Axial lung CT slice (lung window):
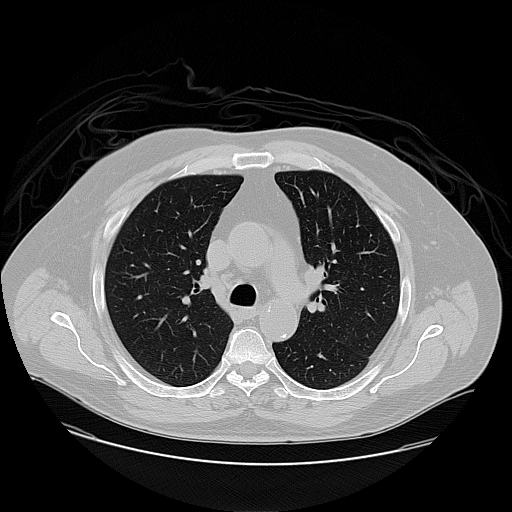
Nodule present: no